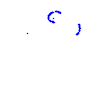
Particle: proton